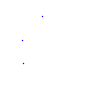
Particle: proton